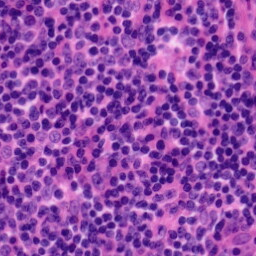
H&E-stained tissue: Tonsil